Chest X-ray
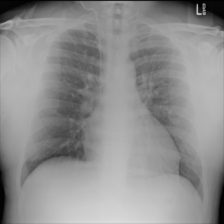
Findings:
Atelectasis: negative
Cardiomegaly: negative
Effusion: negative
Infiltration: negative
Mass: negative
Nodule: negative
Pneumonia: negative
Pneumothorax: negative
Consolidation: negative
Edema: negative
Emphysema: negative
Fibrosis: negative
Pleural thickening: negative
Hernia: negative